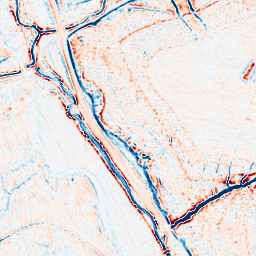
Category: edge_preserving
Decomposition family: bilateral
Decomposition parameters: d: 9
sigma_color: 25
sigma_space: 100
Upsampling method: bilinear
Upsampling parameters: scale: 4
Upsampling scale: 4